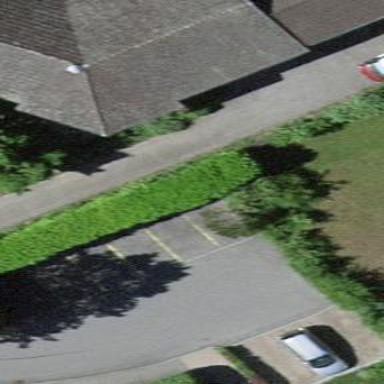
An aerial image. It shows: Parking area.